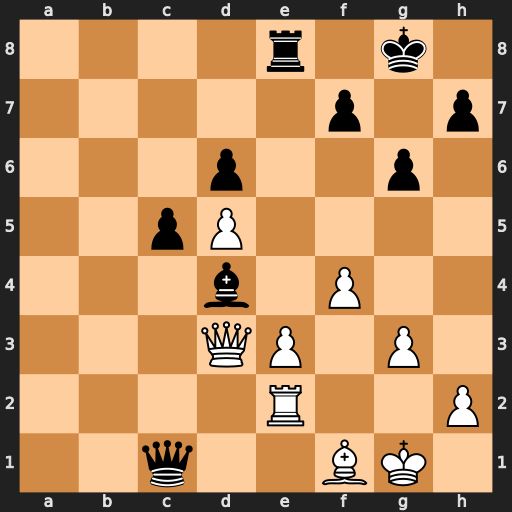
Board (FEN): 4r1k1/5p1p/3p2p1/2pP4/3b1P2/3QP1P1/4R2P/2q2BK1
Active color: w
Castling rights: -
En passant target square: -
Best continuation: exd4 Rxe2 Qxe2